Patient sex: F
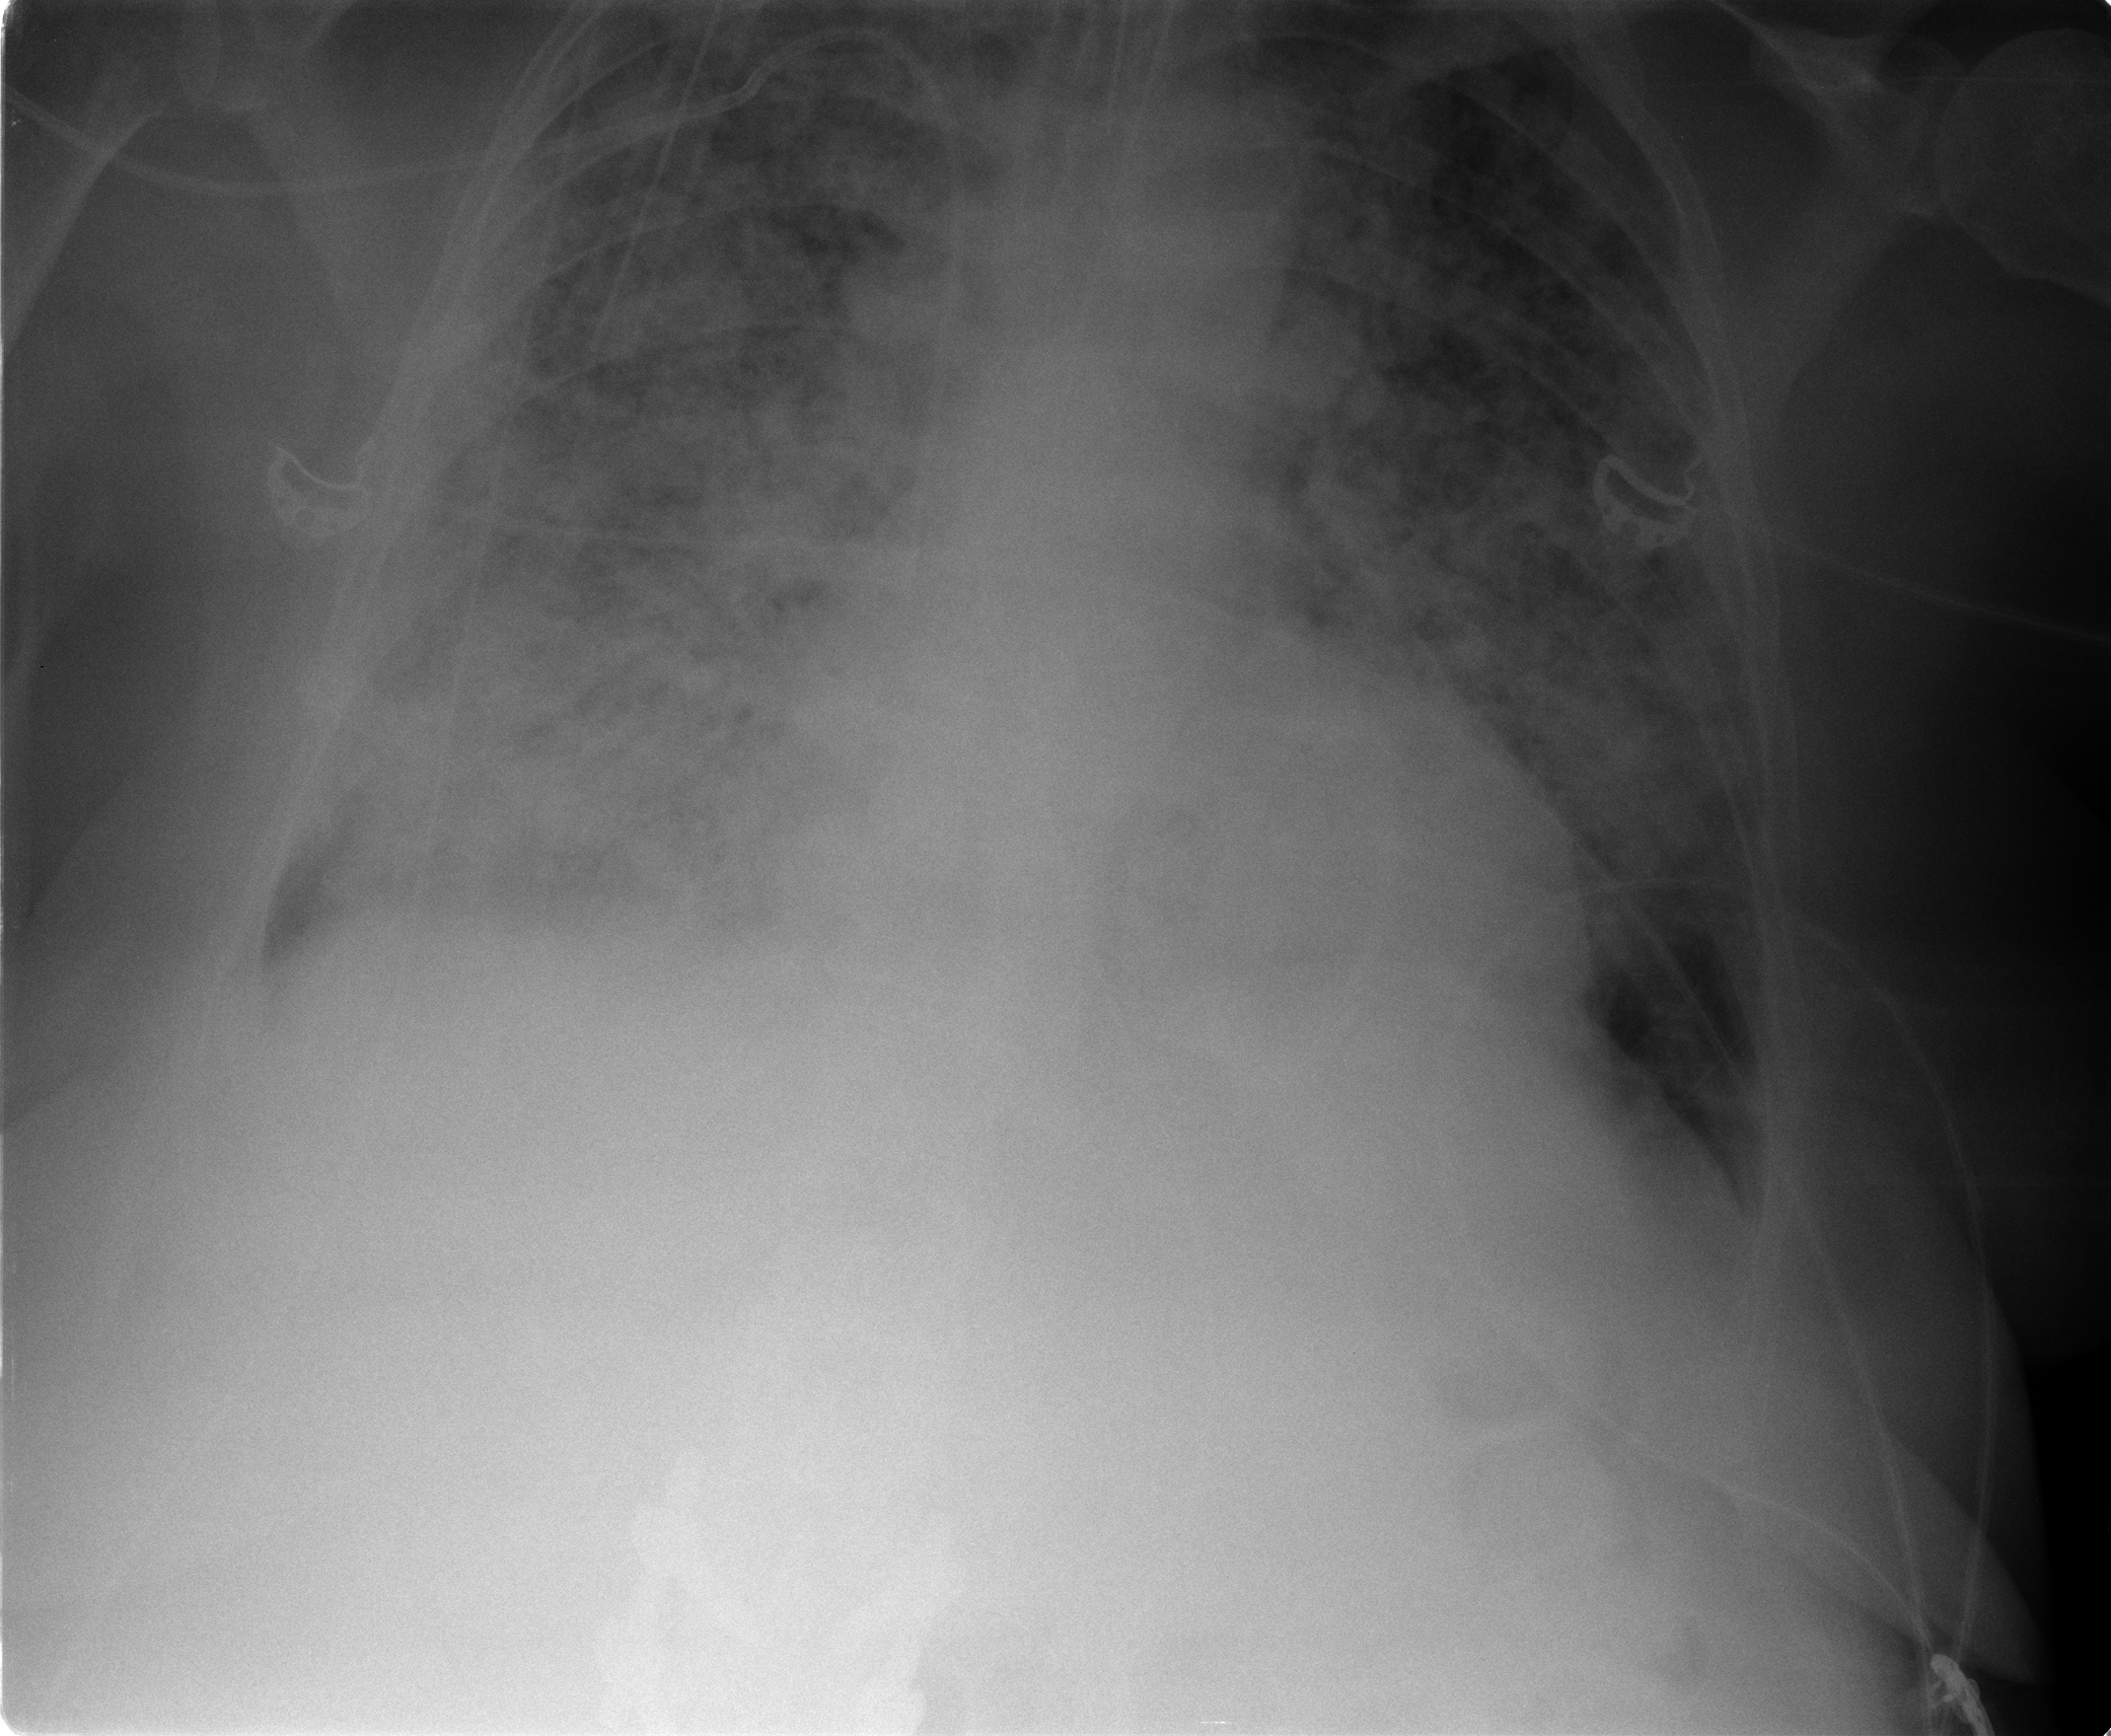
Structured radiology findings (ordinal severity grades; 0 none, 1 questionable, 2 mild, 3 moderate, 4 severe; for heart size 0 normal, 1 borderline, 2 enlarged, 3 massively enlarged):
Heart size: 0
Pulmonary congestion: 2
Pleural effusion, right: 1
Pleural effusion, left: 0
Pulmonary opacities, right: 3
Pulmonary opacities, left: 3
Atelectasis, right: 2
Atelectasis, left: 2